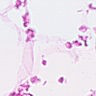
Metastatic tissue present: no